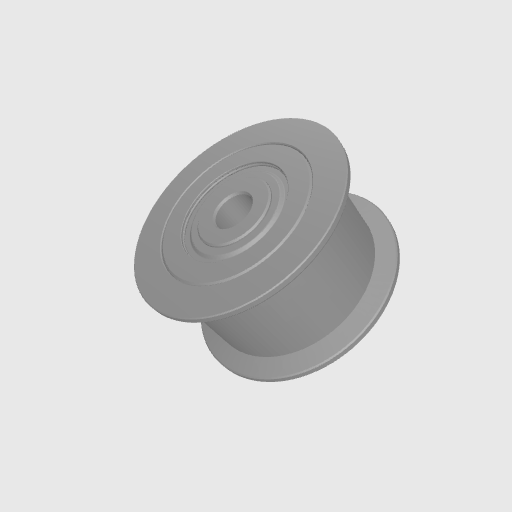
Part: DualBearingPulley4ID